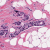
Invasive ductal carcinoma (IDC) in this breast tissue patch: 1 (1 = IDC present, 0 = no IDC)